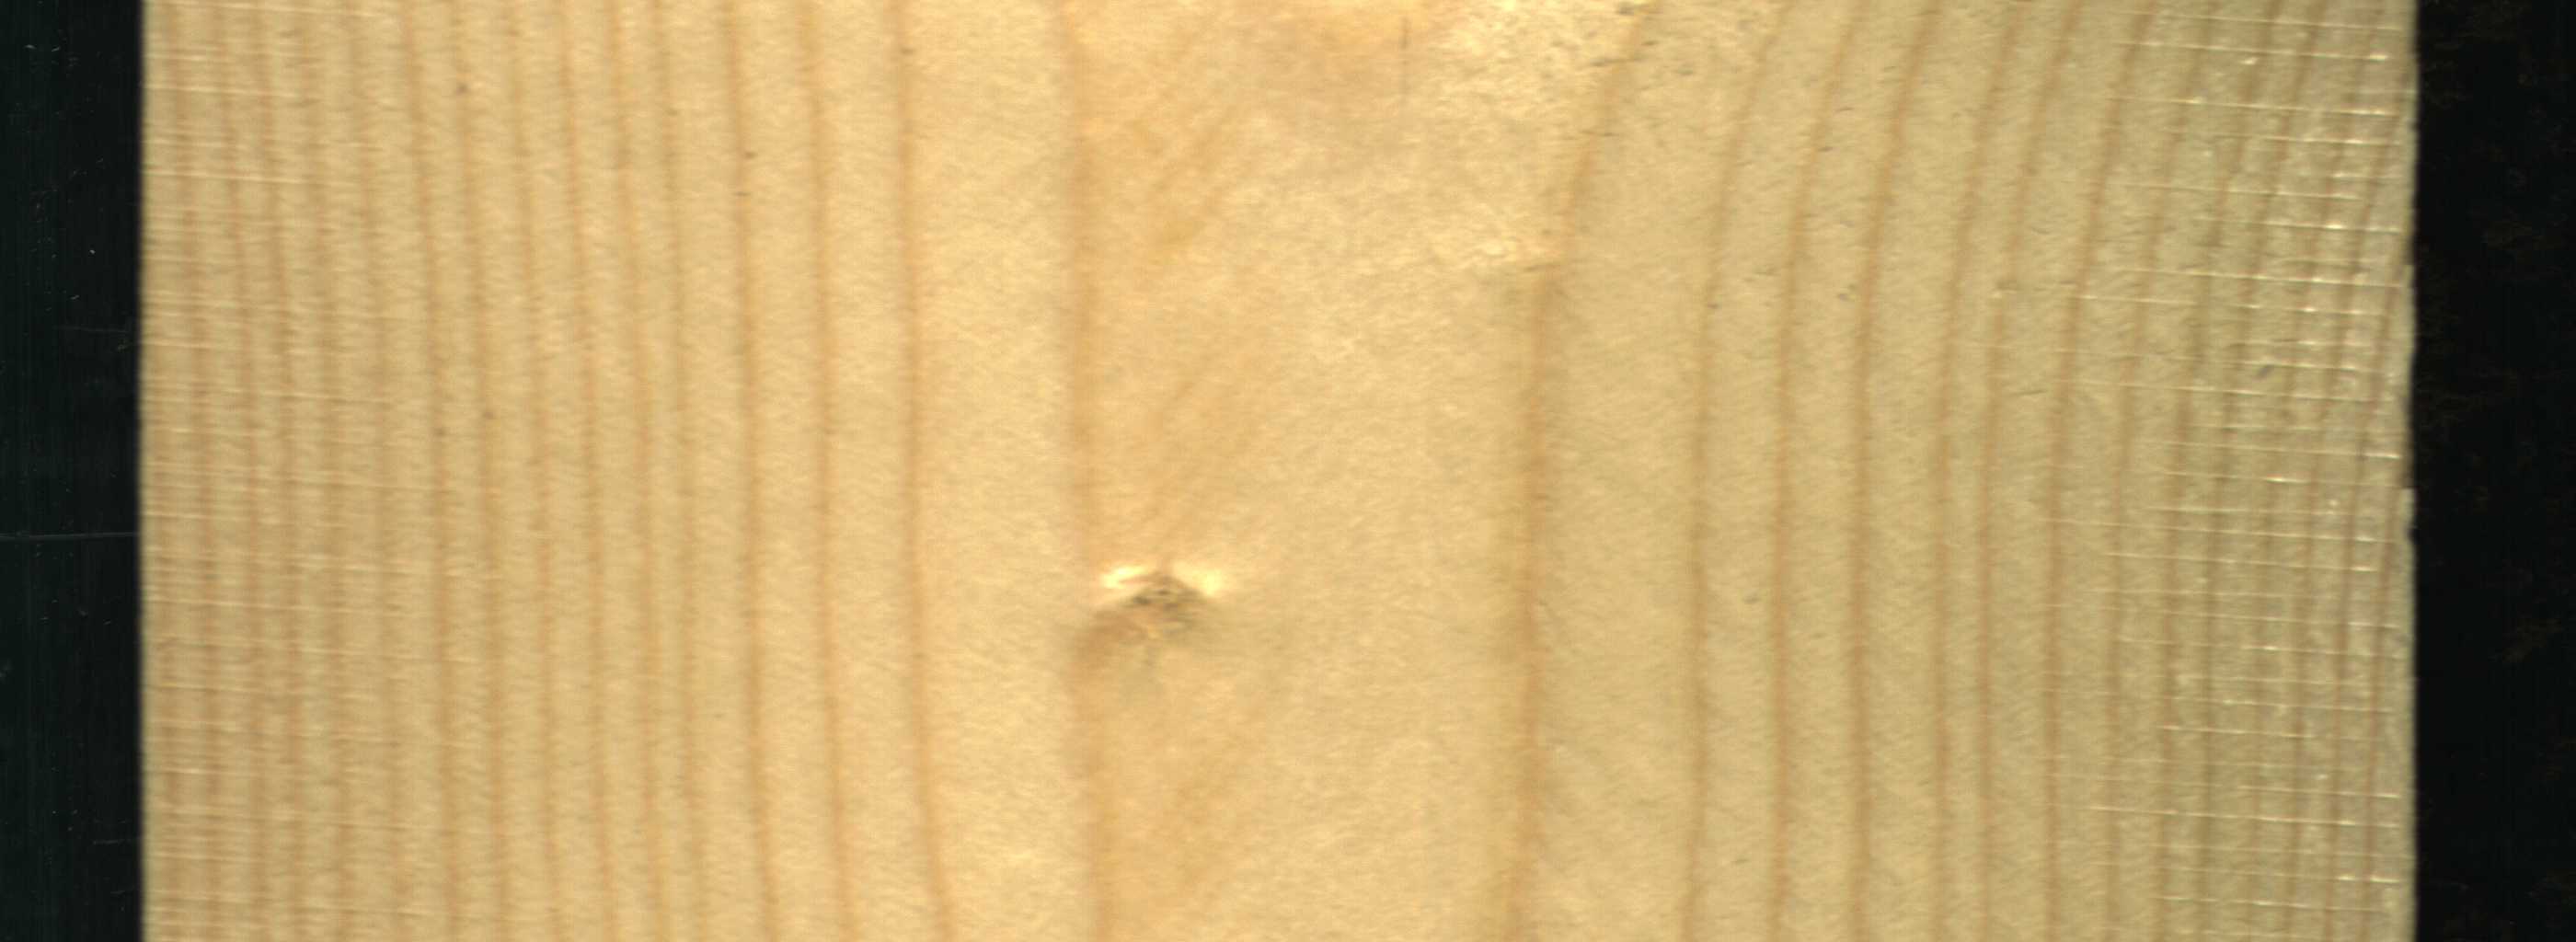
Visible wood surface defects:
Live_Knot